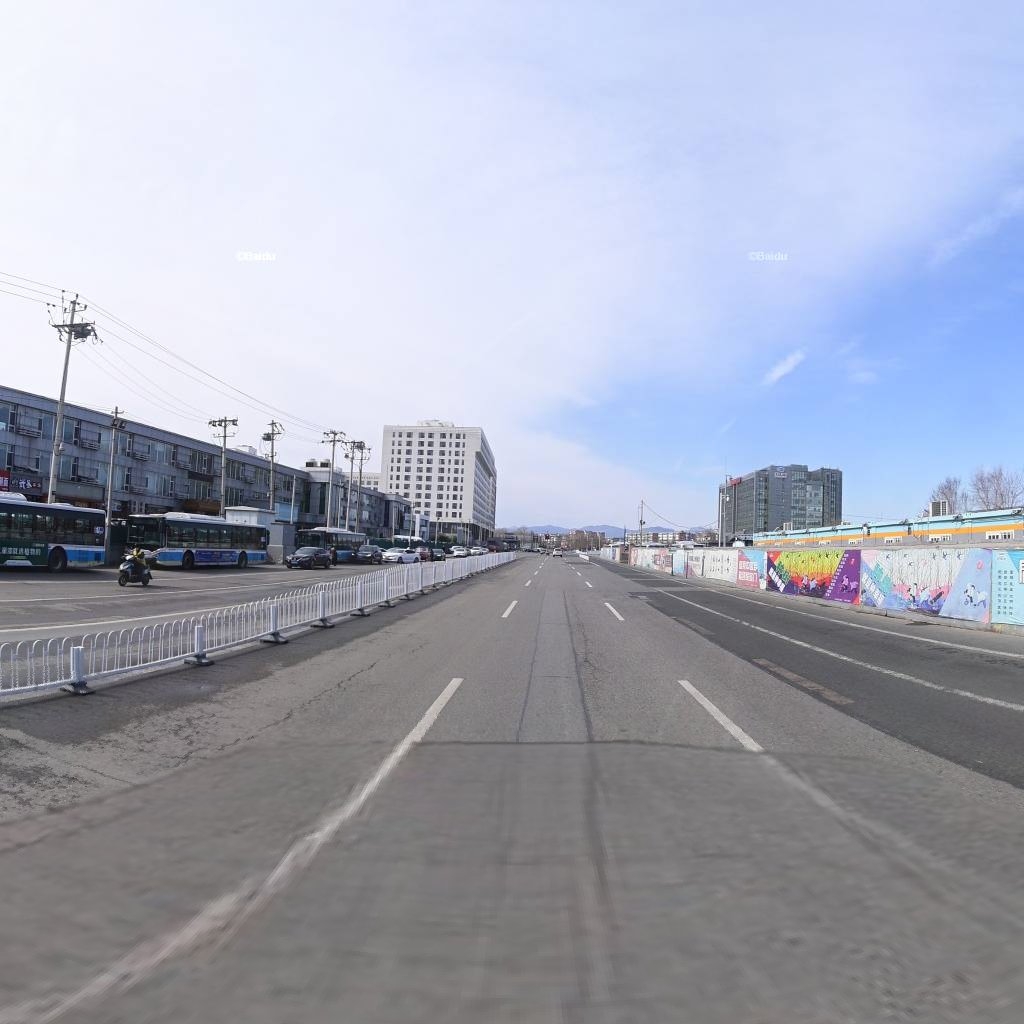
Region: Haidian
Road damage annotations: longitudinal patch, longitudinal patch, longitudinal crack, longitudinal crack, transverse crack